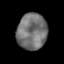
Tissue: prostate
Cell type: T cells
Senescence score: 0.2352
Nuclear area (px): 1065
Mean DAPI intensity: 115.31